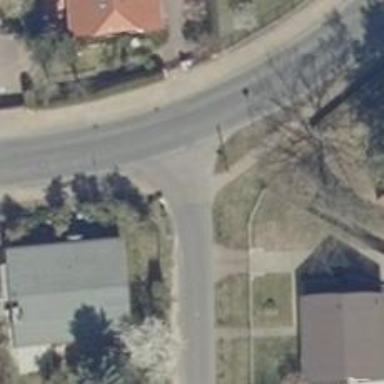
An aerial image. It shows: Unmarked road crossing.